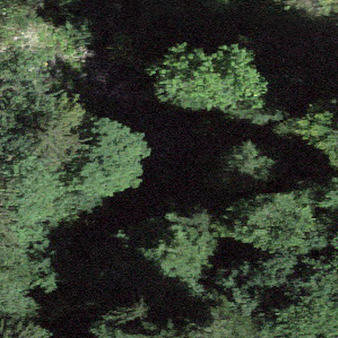
Label: other